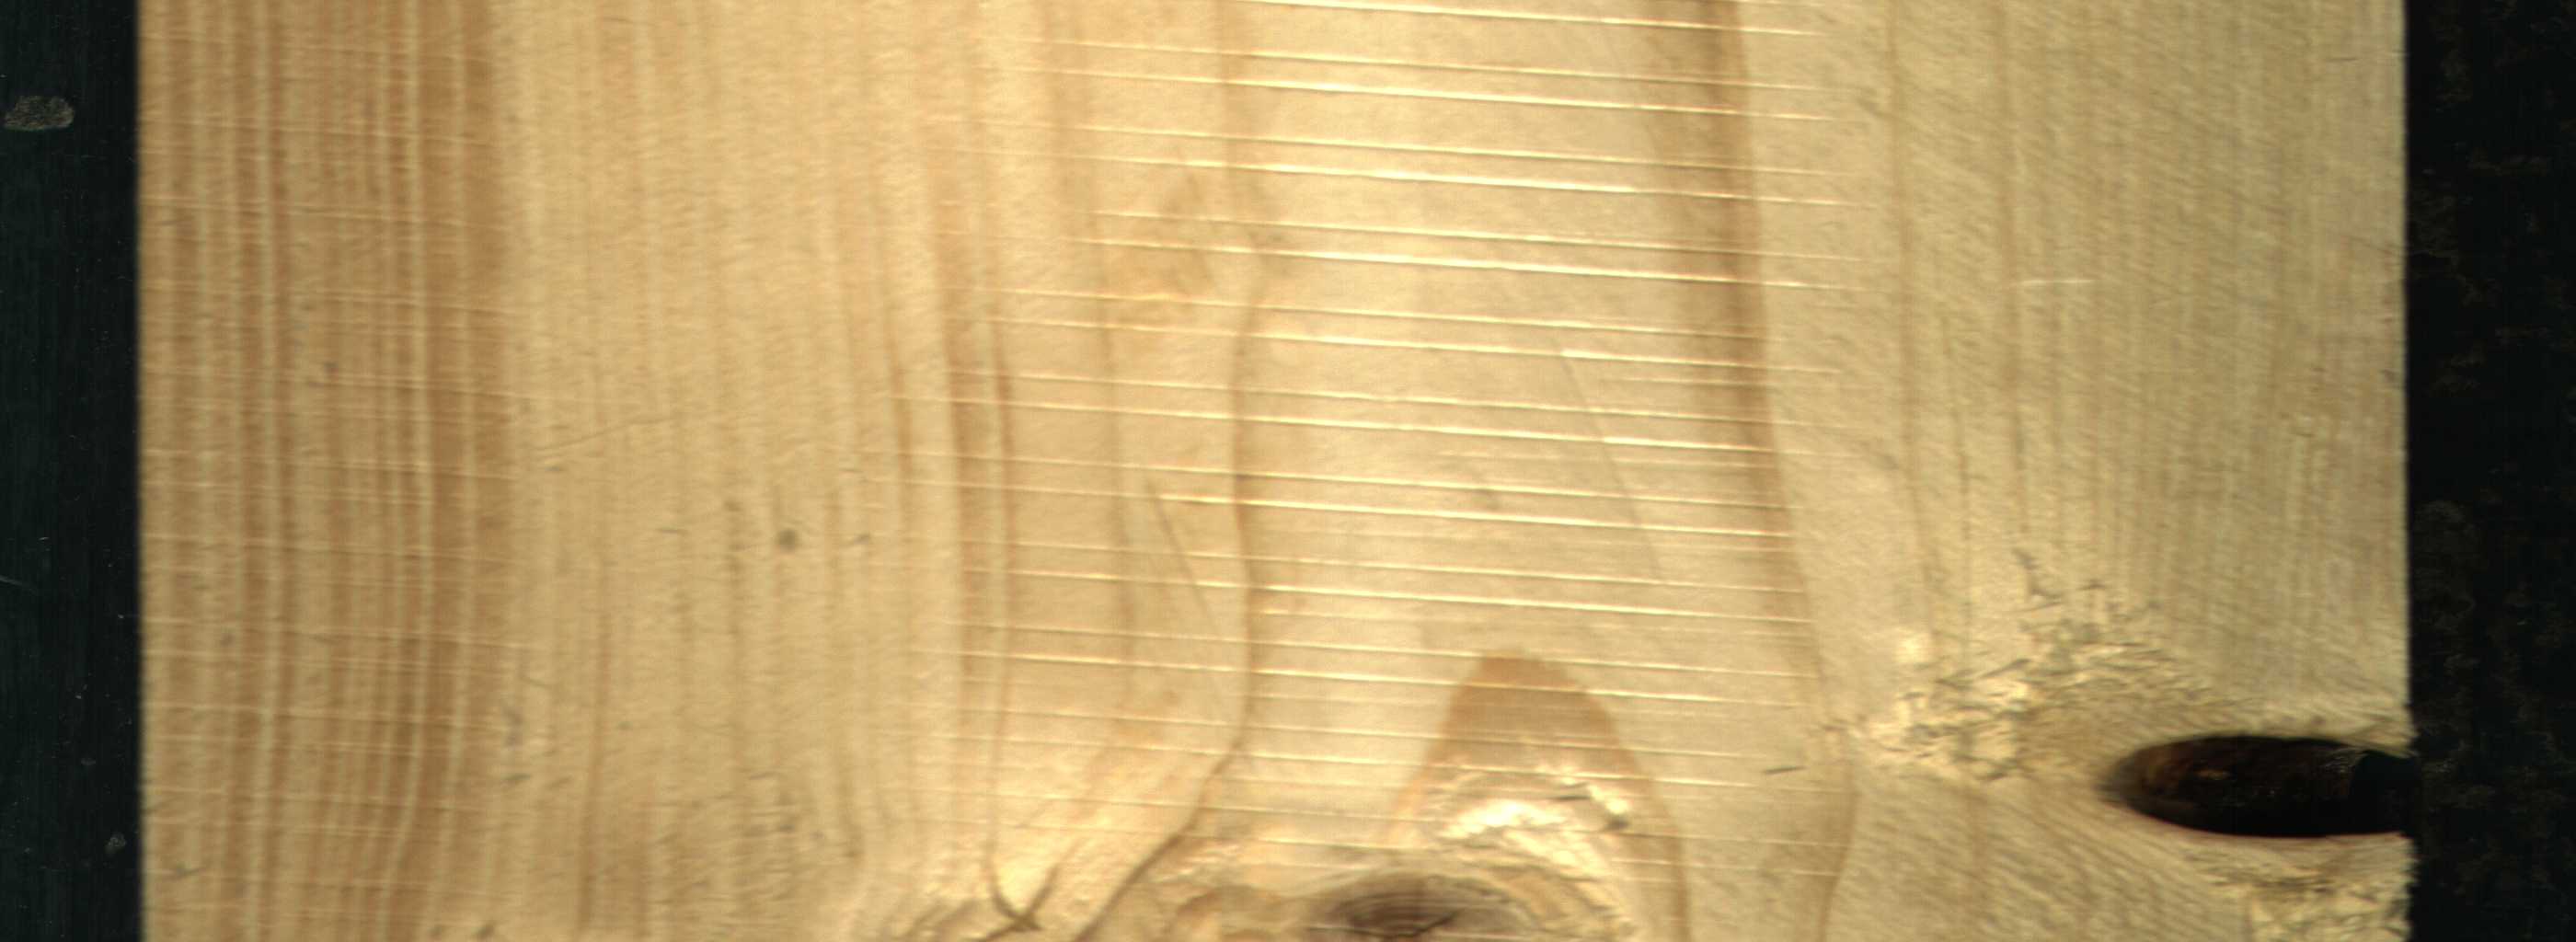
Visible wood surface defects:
Quartzity
Quartzity
Knot_missing
Live_Knot